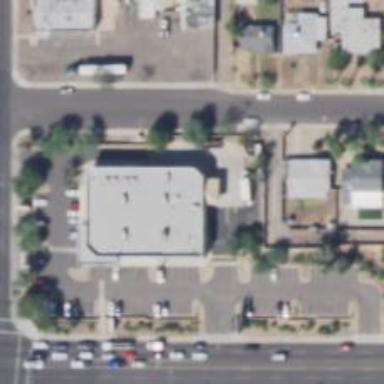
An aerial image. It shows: Pharmacy providing healthcare services.